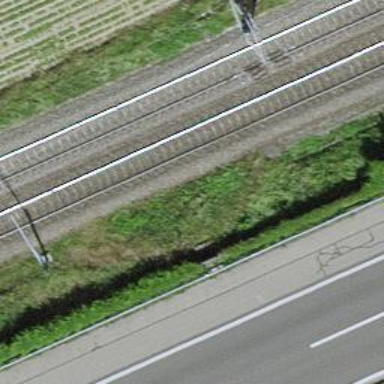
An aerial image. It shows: Single railway track with electrified contact line.